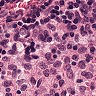
Metastatic tissue present: no